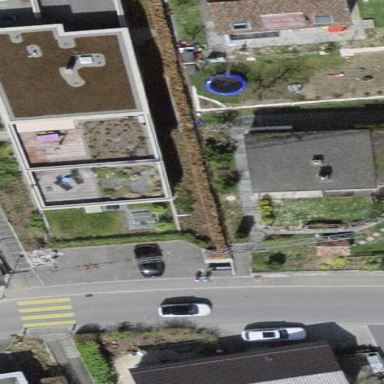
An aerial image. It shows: Terrace building.